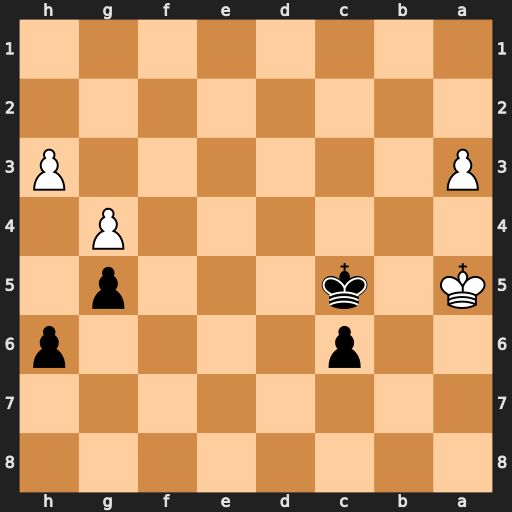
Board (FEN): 8/8/2p4p/K1k3p1/6P1/P6P/8/8
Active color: b
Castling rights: -
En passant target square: -
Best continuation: Kd4 Kb6 c5 a4 c4 a5 c3 a6 c2 a7 c1=Q a8=Q Qc5+